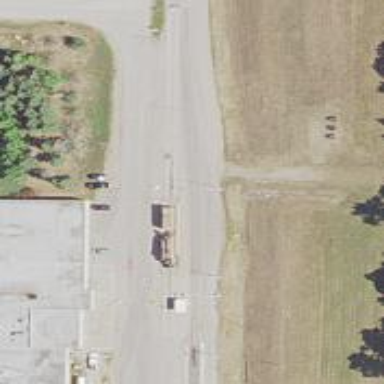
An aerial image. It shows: Weighbridge facility.